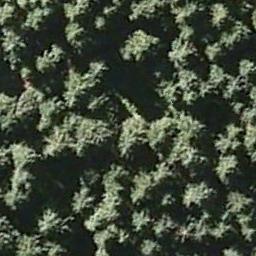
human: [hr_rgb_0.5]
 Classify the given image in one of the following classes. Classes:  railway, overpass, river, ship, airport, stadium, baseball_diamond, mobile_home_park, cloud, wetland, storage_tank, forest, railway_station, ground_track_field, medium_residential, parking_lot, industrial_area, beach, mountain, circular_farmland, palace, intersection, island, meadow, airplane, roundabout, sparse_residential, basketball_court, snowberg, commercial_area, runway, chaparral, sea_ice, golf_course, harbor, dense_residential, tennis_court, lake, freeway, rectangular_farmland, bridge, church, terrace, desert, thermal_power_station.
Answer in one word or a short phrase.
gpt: forest